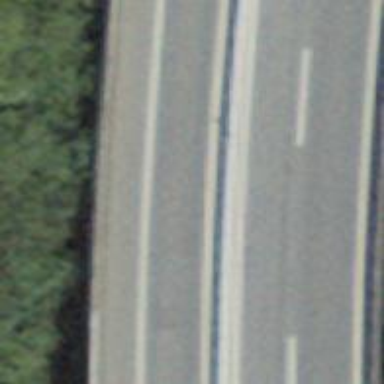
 designed for trunk highway and motorroad."